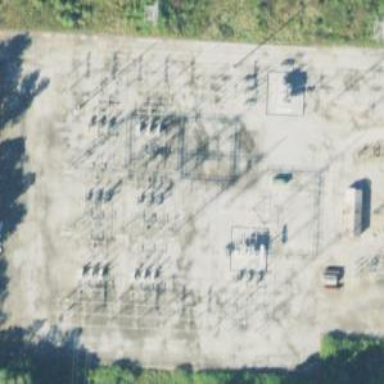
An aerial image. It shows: Switch for power supply.